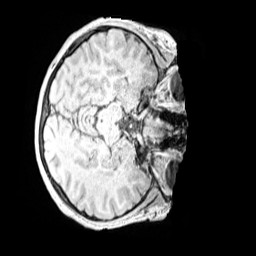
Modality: MP2RAGE
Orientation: axial
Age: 13
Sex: female
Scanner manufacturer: siemens
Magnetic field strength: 3 T
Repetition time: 4 s
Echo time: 0.00299 s